Question: I deployed a Rails 3.2.8 application via Capistrano, with asset pipeline enabled, to my Linode server.
It is running nginx + unicorn.
When I visit my application, the minimised JS and CSS are not being served, although the assets are present in '<RAILS_DIR>/public/assets'.
'''
$ tree assets
assets
|-- application-66e477d6fd8cf088e8be44affeead089.css
|-- application-66e477d6fd8cf088e8be44affeead089.css.gz
|-- application-7d3ead38a0b5e276a97d48e52044ac31.js
|-- application-7d3ead38a0b5e276a97d48e52044ac31.js.gz
'''
In my application, I can see those exact files not being found:

This is my nginx configuration:
'''
server {
listen 80 default deferred;
server_name me.example.com;
root /home/kennym/apps/app/current/public;
location ^~ /assets/ {
add_header Last-Modified "";
add_header ETag "";
gzip_static on;
expires max;
add_header Cache-Control public;
}
try_files $uri/index.html $uri @unicorn;
location @unicorn {
proxy_set_header X-Forwarded-For $proxy_add_x_forwarded_for;
proxy_set_header Host $http_host;
proxy_redirect off;
proxy_pass http://unicorn;
}
error_page 500 502 503 504 /500.html;
client_max_body_size 4G;
keepalive_timeout 10;
}
'''
Can you guess what is wrong?
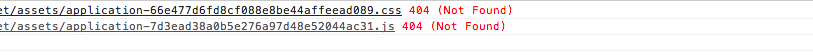
Answer: 'location ^~ /assets/' should be 'location ~ ^/assets/'.
The former is , the latter is
Update your nginx config to get caching and pre-gzipped file serving working again.